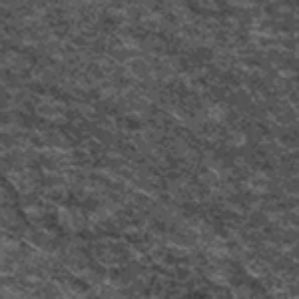
Label: frost